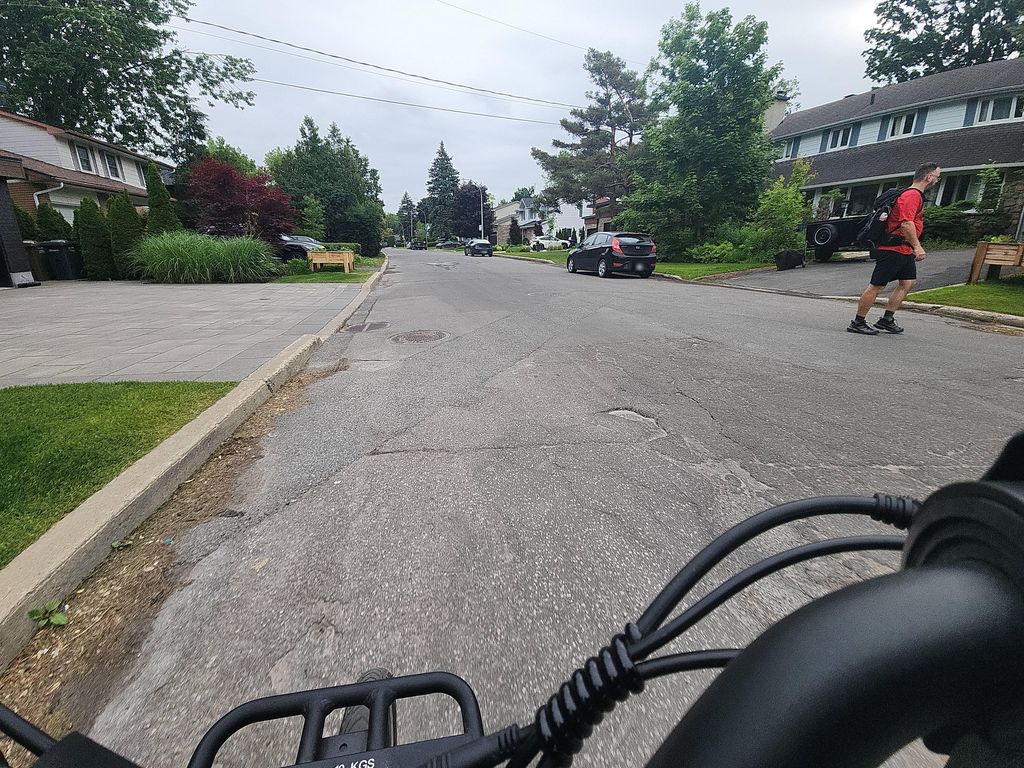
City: montreal